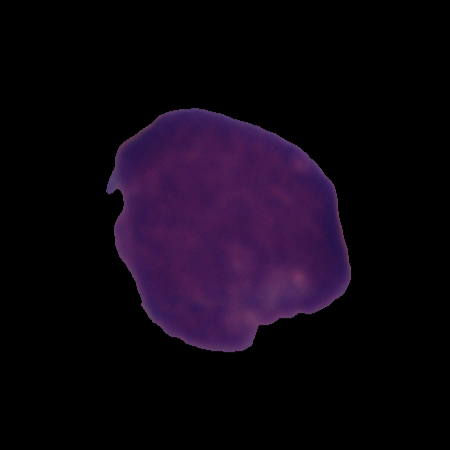
Label: cancer